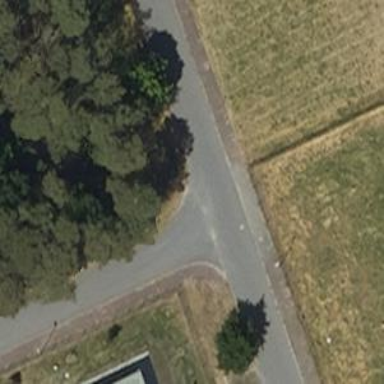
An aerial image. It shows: Residential road with asphalt surface and dedicated cycle track.